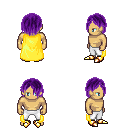
a pixel art fantasy rpg character, male body template, human, tanned skin, yellow cape, white pants, purple bangs hairstyle, gold boots, four views (front, back, left, right), 2x2 character sprite sheet, small pixel art, hard edges, no anti-aliasing